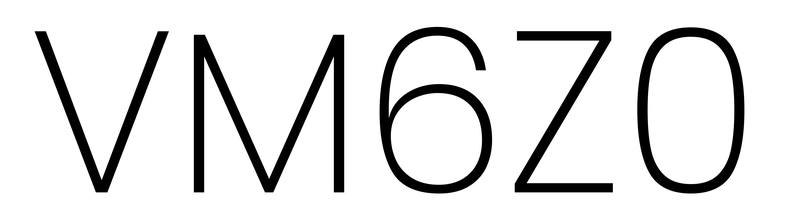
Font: Poppins-ExtraLight